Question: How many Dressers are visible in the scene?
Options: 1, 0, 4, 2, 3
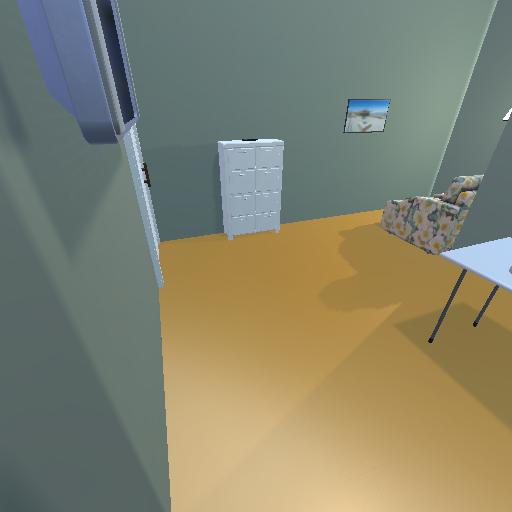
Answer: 1